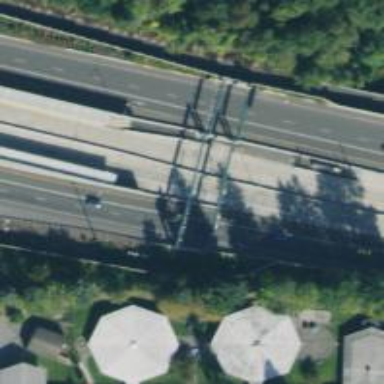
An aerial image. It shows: Toll gantry on the road.